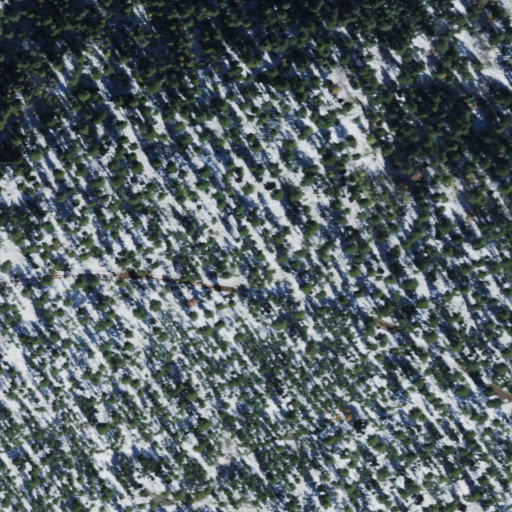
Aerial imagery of ridge(s) in Arizona named Fence Ridge containing only evergreen forest